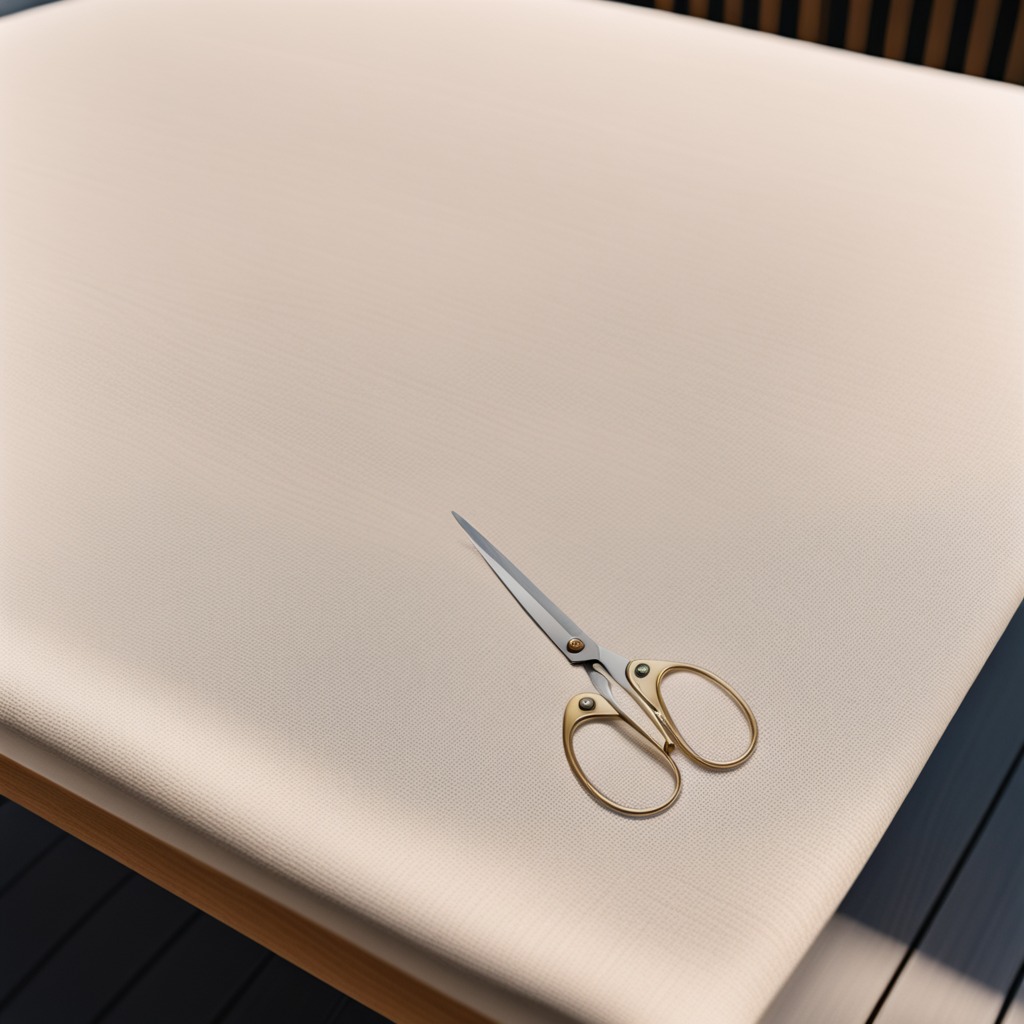
A scissor lies on a wooden table.